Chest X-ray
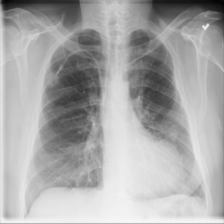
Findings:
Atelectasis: negative
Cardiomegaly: negative
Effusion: negative
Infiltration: negative
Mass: negative
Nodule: negative
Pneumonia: negative
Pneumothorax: negative
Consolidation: negative
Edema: negative
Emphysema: negative
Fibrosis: negative
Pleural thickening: negative
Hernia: negative